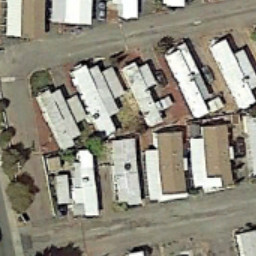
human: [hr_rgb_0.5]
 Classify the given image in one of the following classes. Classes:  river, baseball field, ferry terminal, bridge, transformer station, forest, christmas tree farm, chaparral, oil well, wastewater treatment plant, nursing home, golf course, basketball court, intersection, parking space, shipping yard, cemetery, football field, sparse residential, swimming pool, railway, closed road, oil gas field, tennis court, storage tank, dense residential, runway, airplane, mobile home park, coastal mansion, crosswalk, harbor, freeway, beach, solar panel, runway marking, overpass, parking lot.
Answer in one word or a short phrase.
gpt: mobile home park